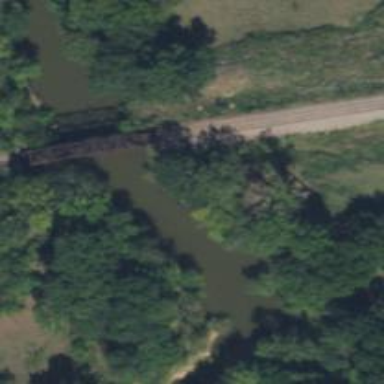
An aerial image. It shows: Railway bridge.